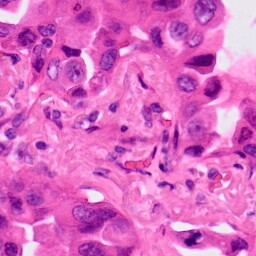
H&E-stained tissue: Lung